Field crop: maize
Growth stage: 2
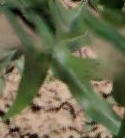
Species: maize